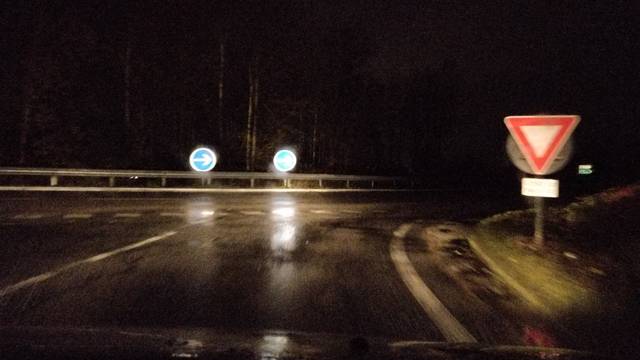
Region: France
Coordinates: 48.14, -1.627